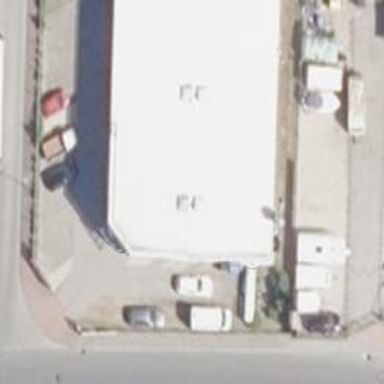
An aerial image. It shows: Car repair shop.